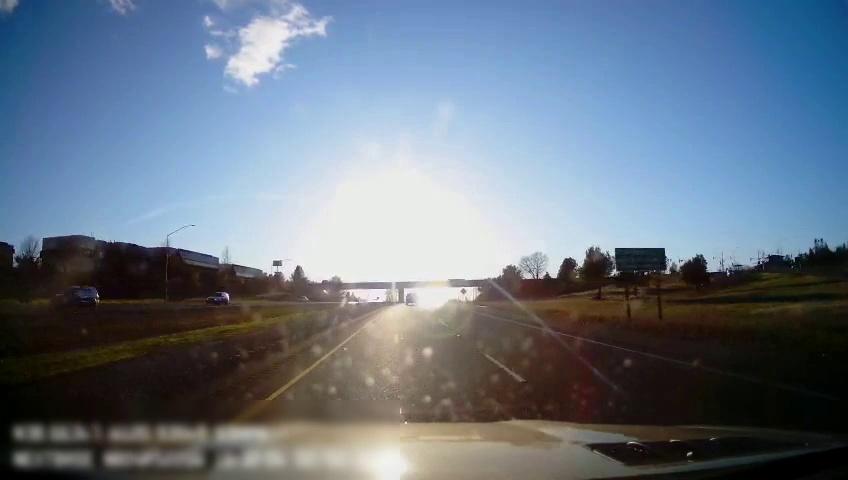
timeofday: Day
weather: Sunny
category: Drivable Space
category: Drivable Space
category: Vehicles | Truck
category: Vehicles | SUV
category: Vehicles | SUV
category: Vehicles | Car
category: Lanes | Current Lane
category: Lanes | Current Lane
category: Lanes | Alternate Lane
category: Traffic | Signs
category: Traffic | Signs